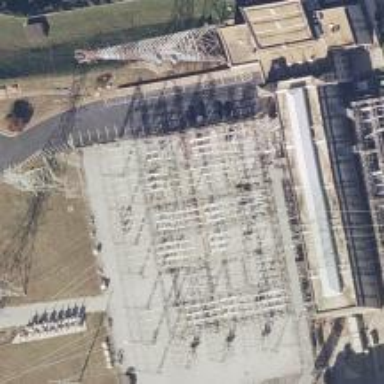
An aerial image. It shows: Switch used for power control.